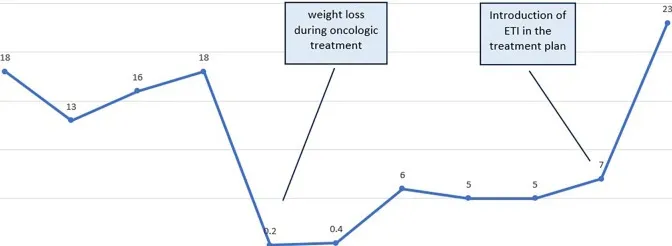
A graph depicting the child's weight curve over the past 6 years reveals a notable weight loss during the oncological treatment period, and significant increase upon the initiation of EIT (elexacaftor/tezacaftor/ivacaftor) treatment.
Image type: chart (chart)